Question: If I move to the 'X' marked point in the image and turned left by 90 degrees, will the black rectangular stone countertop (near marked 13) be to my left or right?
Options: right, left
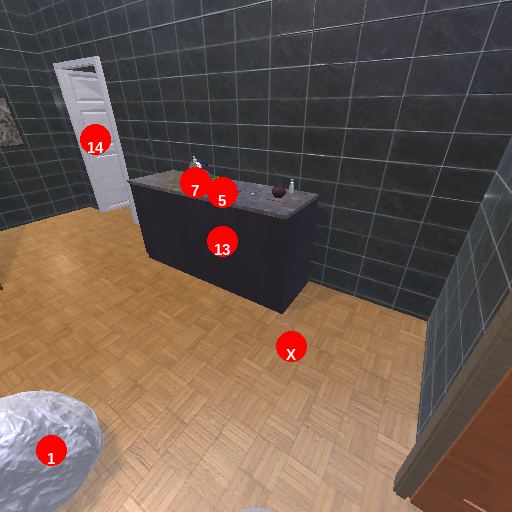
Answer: right